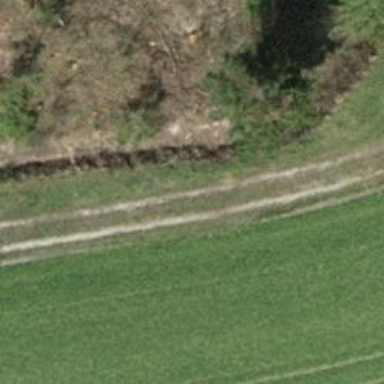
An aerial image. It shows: Grass track with grade3 tracktype.